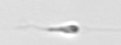
Label: flagellate_morphotype3